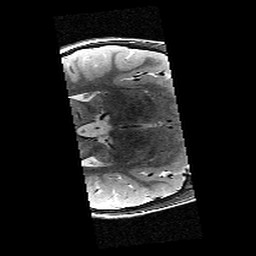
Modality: T2w
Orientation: axial
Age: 10
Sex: female
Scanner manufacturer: siemens
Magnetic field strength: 3 T
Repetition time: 9.23 s
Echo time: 0.067 s